Question: I know about gallery view is outdated, but i still need it.
I've tested it on Nexus 7, Samsung S4, LG phones and it works fine, but on HTC phone I got blank place instead some images in Gallery, like this:

Here is a sample of code:
'''
<Gallery
android:layout_marginTop="5dp"
android:id="@+id/gallery1"
android:layout_width="match_parent"
android:layout_height="350dp" />
'''
class ImageAdapter extends BaseAdapter {
'''
@Override
public int getCount() {
return images.size();
}
@Override
public Object getItem(int arg0) {
return null;
}
@Override
public long getItemId(int arg0) {
return 0;
}
@Override
public View getView(int position, View view, ViewGroup vg) {
ImageView image = new ImageView(getApplicationContext());
image.setImageResource(images.get(position));
image.setPadding(20, 20, 20, 20);
image.setLayoutParams(new Gallery.LayoutParams(550, 450));
image.setScaleType(ImageView.ScaleType.FIT_XY);
return image;
}
}
'''
what is wrong with it?
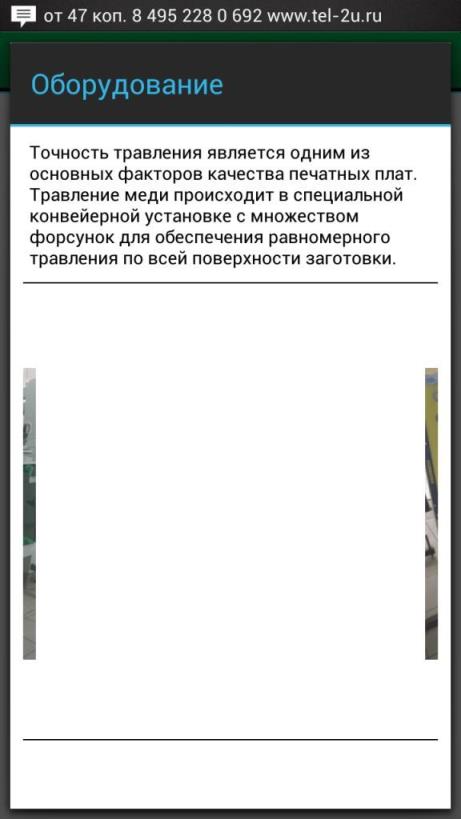
Answer: I have used the <URL> and it works for me now.
'''
public static Bitmap decodeSampledBitmapFromResource(Resources res, int resId,
int reqWidth, int reqHeight) {
// First decode with inJustDecodeBounds=true to check dimensions
final BitmapFactory.Options options = new BitmapFactory.Options();
options.inJustDecodeBounds = true;
BitmapFactory.decodeResource(res, resId, options);
// Calculate inSampleSize
options.inSampleSize = calculateInSampleSize(options, reqWidth, reqHeight);
// Decode bitmap with inSampleSize set
options.inJustDecodeBounds = false;
return BitmapFactory.decodeResource(res, resId, options);
'''
}